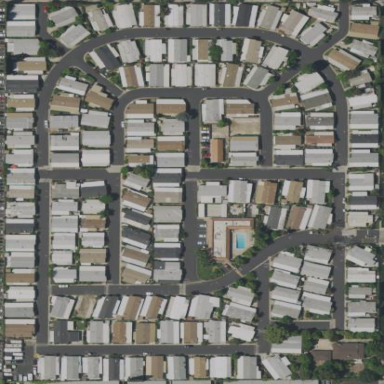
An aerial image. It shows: Residential area known as trailer park.